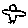
Label: bird